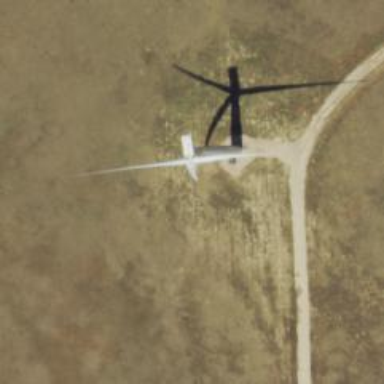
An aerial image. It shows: Wind generator powered by horizontal-axis wind turbine.